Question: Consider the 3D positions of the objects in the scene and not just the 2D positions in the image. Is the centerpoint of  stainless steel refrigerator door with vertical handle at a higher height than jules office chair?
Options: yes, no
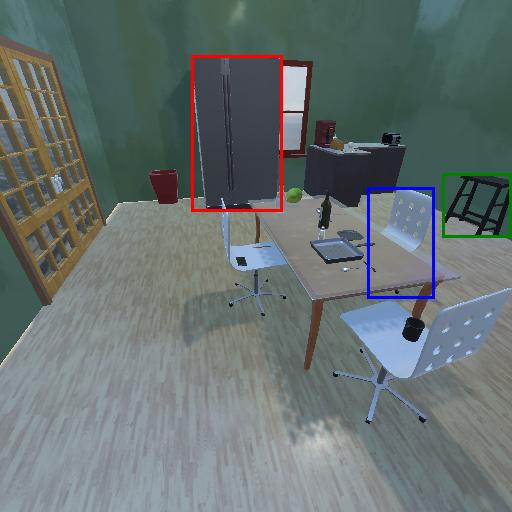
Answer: yes